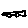
Label: car